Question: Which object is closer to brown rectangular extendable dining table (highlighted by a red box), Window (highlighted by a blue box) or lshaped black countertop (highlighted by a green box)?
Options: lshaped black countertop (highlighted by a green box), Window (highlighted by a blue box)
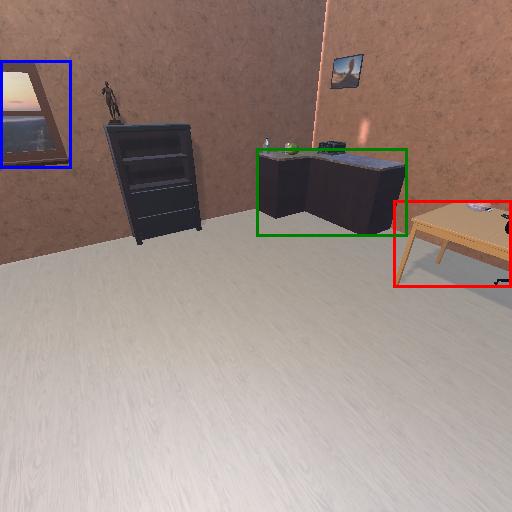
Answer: lshaped black countertop (highlighted by a green box)